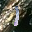
Label: 1